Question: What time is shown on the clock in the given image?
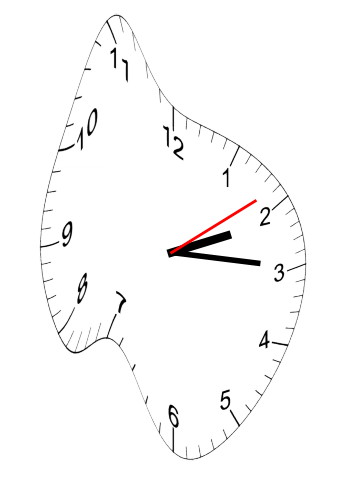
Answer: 02:15:09